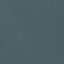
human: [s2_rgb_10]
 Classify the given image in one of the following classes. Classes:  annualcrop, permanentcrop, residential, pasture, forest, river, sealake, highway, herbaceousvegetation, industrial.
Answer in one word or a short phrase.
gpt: SeaLake